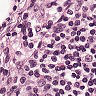
Metastatic tissue present: no